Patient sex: M
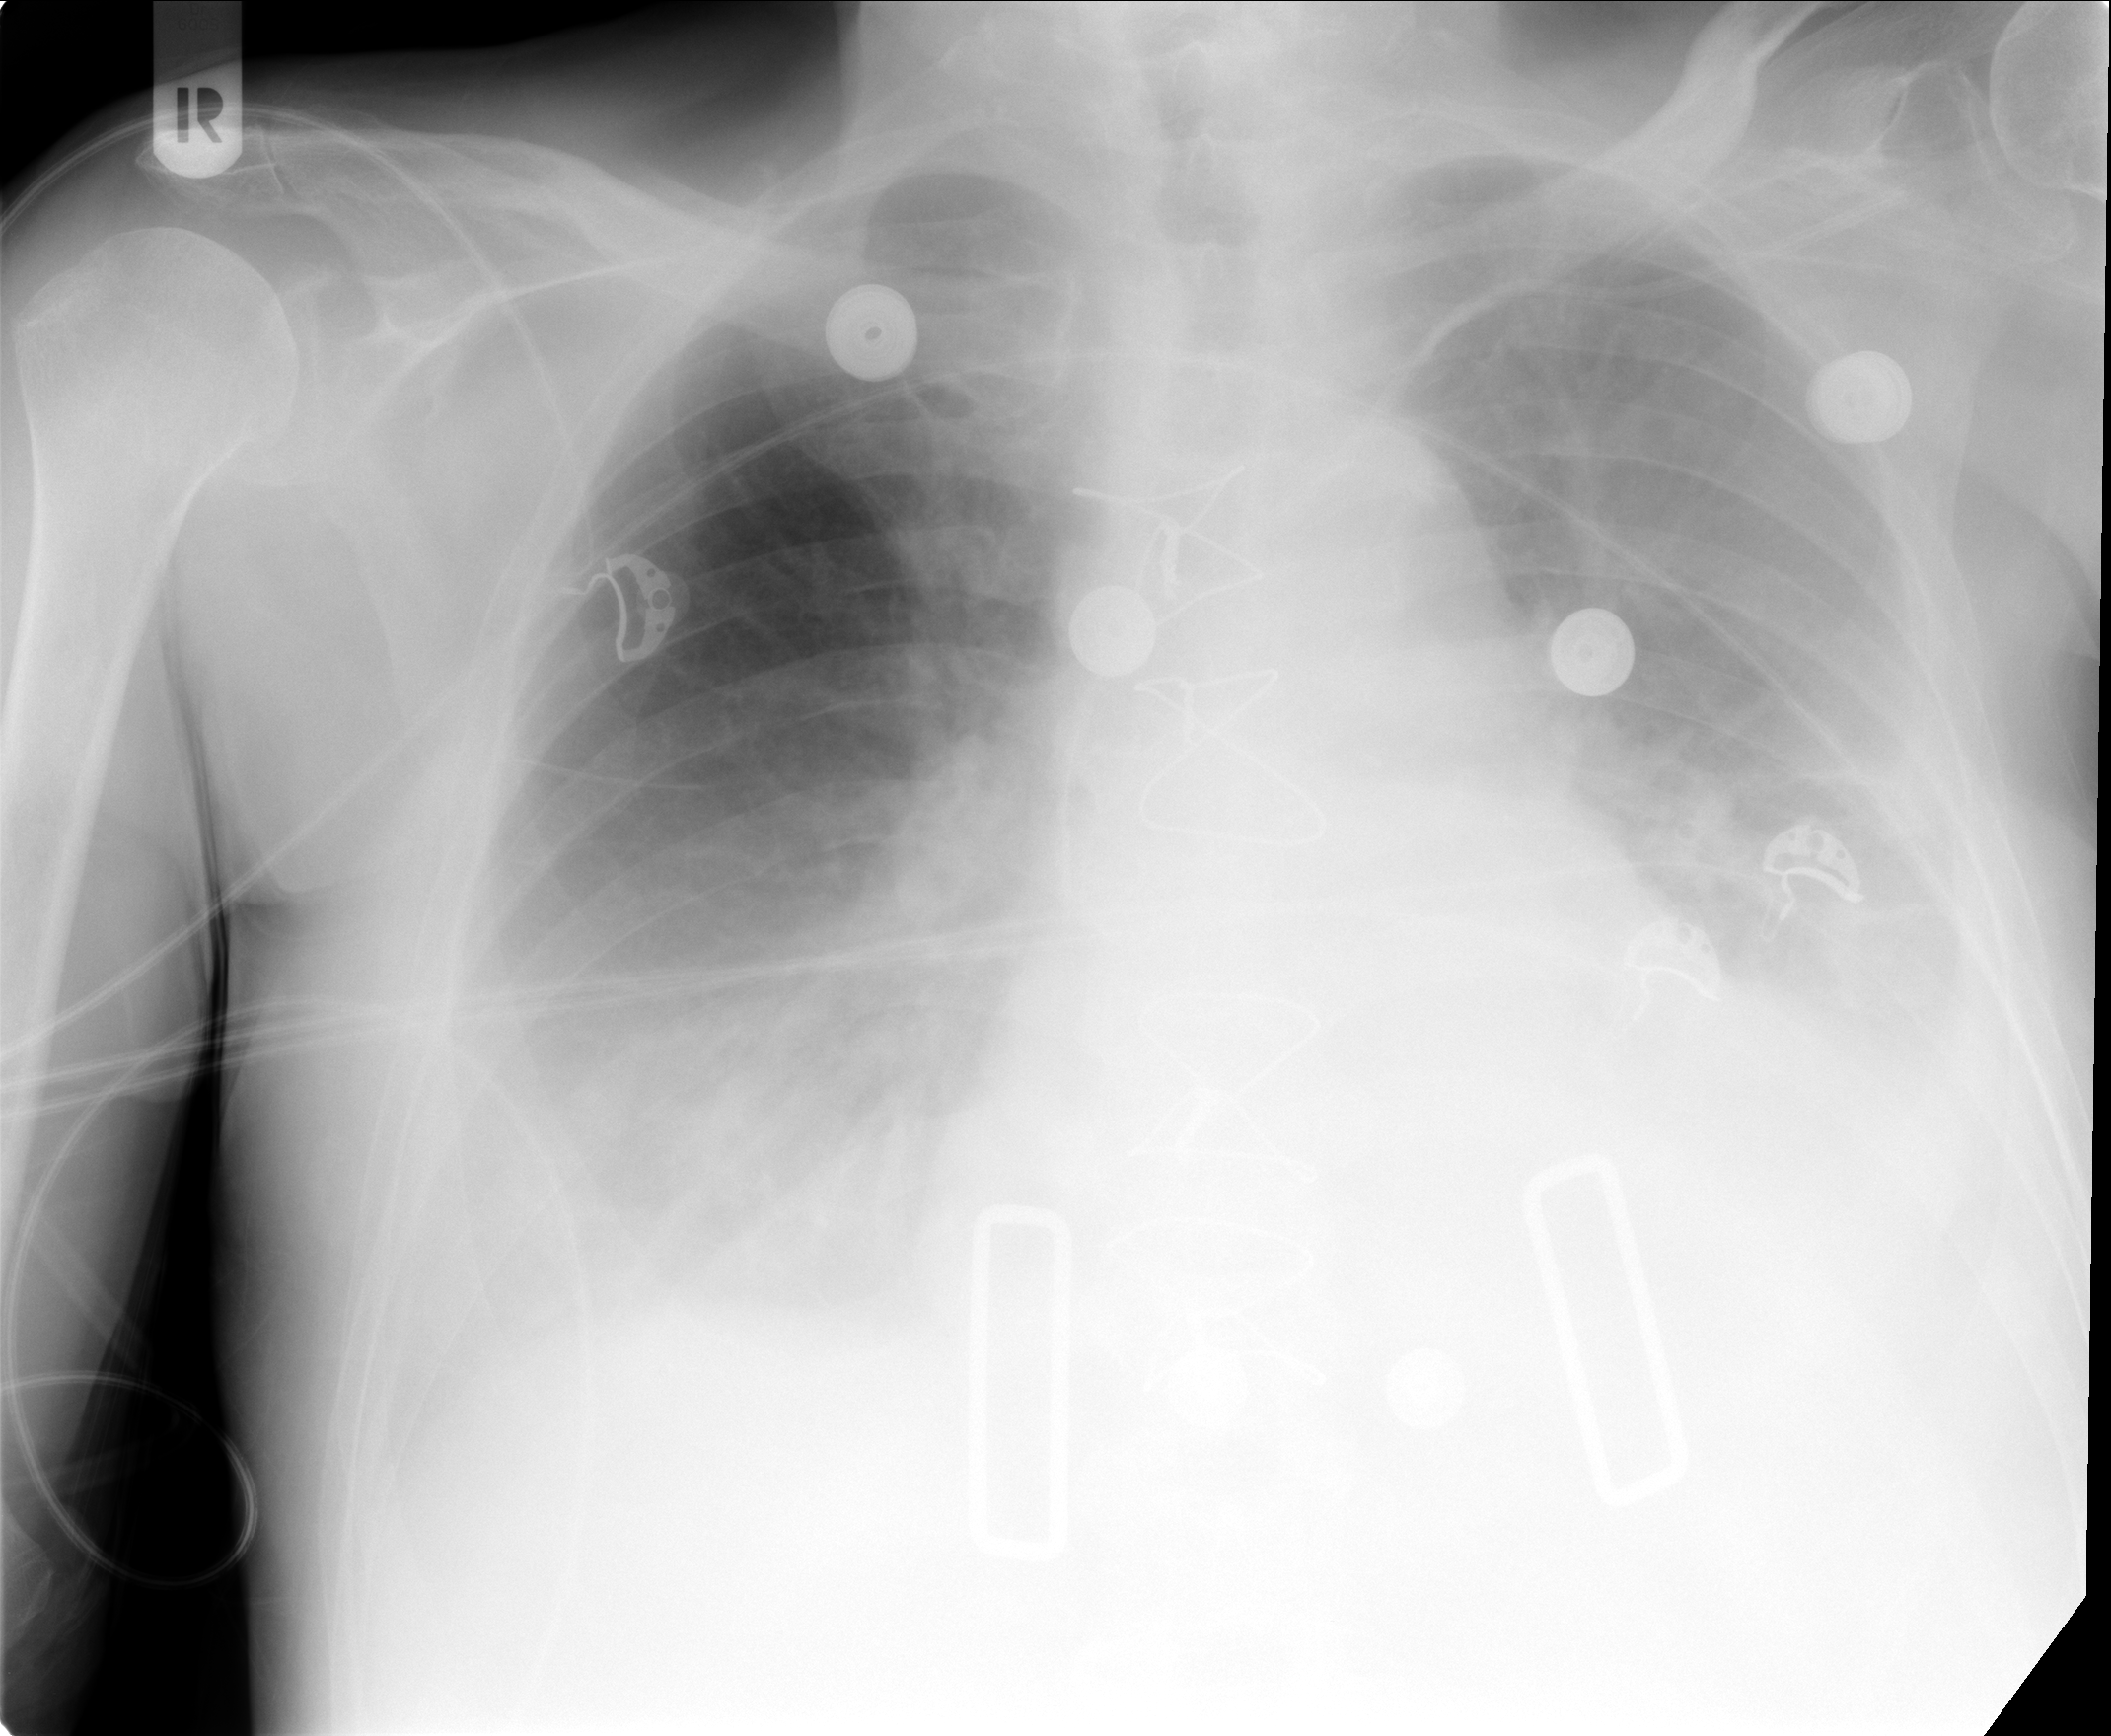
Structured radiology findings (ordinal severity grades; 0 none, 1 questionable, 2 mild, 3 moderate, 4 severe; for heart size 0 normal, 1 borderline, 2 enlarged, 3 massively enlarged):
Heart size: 2
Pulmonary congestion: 2
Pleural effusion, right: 2
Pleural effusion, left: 3
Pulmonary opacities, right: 0
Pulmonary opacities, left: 0
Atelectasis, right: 2
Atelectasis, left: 2